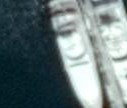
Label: Civil_yacht